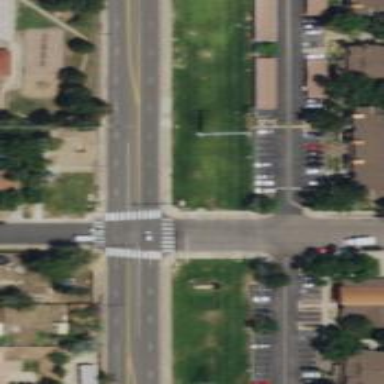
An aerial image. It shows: Road with stop sign.